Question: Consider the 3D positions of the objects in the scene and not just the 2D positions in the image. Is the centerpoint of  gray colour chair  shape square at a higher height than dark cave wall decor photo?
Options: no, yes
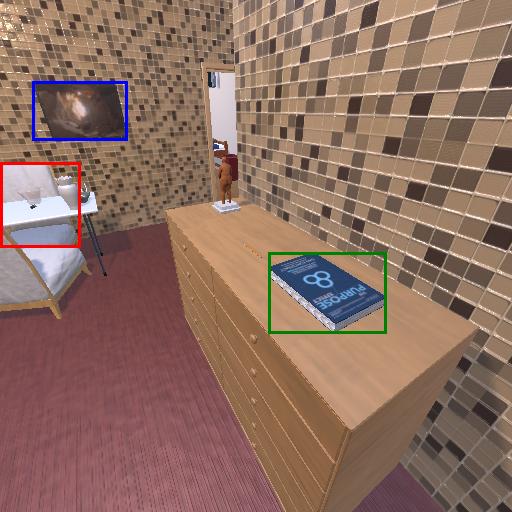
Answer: no